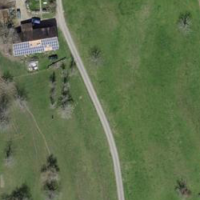
EUNIS habitat code: 25
Species observed at this site:
Pseudochorthippus parallelus